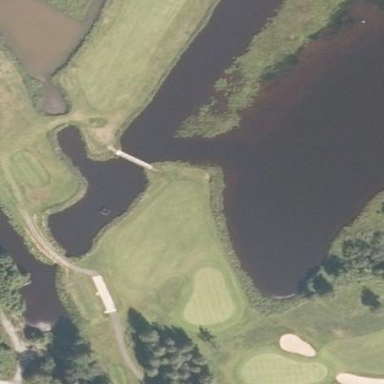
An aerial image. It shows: Grassy area designated as golf fairway.